Interaction volume radius: 5 \u00c5
Interaction volume height: 25 \u00c5
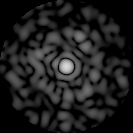
Disorder parameter: 0.8424